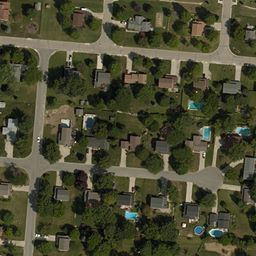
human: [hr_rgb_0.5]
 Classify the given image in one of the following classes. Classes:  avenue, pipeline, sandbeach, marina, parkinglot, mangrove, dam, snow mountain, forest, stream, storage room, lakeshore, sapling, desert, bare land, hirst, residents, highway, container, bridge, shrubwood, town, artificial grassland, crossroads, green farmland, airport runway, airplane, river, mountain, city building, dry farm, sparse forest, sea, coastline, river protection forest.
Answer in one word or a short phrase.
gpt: town